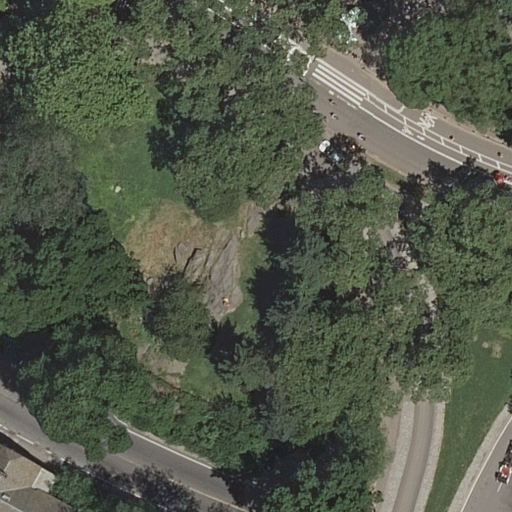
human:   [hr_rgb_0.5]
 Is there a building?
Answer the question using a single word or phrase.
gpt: yes

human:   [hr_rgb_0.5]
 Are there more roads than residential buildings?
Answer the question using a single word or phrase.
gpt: yes

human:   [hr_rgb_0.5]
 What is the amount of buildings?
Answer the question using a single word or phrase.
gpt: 1

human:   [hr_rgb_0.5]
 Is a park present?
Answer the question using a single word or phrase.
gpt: yes

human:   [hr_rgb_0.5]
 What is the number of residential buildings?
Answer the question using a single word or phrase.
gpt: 1

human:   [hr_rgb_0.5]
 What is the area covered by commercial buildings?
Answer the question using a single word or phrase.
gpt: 0m2

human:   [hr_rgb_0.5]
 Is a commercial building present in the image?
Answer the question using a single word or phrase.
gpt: no

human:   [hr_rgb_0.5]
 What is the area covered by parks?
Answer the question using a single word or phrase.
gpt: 10625m2

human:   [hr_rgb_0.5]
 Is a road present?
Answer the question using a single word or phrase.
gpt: yes

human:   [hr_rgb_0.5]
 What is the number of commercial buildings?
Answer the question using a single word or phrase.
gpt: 0

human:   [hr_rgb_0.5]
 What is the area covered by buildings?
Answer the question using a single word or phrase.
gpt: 163m2

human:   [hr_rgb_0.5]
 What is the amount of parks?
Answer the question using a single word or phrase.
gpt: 1

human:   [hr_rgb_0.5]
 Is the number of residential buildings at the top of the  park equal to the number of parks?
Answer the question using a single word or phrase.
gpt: yes

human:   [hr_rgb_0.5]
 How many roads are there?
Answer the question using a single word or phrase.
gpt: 15

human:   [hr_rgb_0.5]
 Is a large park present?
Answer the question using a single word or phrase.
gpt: yes

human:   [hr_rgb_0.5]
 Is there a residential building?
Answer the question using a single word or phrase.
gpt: yes

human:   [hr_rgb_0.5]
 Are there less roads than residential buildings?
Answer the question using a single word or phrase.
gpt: no

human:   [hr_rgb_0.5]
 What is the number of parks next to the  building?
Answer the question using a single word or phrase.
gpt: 1

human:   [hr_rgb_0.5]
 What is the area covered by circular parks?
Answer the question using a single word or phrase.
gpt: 0m2

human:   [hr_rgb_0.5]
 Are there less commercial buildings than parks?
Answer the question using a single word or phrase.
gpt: yes

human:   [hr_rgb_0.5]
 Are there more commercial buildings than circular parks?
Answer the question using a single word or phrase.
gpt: no

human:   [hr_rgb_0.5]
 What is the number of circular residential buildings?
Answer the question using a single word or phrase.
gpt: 0

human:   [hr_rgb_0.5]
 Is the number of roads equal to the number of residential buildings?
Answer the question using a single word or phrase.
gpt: no

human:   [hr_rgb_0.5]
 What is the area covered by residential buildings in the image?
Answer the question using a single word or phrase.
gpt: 163m2

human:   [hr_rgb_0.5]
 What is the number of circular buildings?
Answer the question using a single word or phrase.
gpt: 0

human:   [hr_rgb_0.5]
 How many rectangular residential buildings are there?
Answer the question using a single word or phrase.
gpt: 0

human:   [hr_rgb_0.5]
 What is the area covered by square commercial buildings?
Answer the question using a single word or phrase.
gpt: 0m2

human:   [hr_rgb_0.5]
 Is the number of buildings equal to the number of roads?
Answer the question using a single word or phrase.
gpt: no

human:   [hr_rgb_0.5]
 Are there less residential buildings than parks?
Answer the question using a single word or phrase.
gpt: no

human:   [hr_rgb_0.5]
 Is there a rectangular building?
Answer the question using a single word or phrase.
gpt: no

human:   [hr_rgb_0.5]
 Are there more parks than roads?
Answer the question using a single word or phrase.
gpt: no

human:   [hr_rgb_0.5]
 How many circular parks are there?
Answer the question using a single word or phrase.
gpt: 0

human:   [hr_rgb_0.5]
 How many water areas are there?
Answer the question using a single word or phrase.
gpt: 0

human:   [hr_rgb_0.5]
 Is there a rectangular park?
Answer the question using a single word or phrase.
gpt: yes

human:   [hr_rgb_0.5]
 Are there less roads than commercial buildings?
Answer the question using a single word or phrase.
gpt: no

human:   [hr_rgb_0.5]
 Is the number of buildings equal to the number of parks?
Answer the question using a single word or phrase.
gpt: yes

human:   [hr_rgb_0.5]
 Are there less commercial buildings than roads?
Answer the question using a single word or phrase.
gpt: yes

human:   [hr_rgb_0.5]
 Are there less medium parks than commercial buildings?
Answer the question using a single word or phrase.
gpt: no

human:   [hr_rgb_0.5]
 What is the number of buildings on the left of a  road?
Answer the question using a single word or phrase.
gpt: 1

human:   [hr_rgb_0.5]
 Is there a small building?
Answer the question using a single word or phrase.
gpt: no

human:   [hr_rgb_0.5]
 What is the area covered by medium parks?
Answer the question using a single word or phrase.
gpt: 0m2

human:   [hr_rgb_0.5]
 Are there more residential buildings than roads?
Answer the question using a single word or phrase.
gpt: no

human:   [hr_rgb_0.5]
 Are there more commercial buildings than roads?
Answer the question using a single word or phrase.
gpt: no

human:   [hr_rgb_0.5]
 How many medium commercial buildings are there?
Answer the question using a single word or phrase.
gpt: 0

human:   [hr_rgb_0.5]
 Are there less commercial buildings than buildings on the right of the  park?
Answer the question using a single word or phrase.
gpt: yes

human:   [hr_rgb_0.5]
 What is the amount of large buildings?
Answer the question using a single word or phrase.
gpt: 0

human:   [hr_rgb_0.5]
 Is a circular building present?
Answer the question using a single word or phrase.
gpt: no

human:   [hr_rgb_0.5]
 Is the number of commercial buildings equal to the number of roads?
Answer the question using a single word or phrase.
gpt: no

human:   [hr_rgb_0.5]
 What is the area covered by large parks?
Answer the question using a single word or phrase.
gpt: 10625m2

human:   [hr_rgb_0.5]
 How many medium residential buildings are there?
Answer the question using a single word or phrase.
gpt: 1

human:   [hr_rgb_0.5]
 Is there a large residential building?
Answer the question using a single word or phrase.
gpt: no

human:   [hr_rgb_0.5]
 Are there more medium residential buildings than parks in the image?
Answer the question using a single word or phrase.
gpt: no

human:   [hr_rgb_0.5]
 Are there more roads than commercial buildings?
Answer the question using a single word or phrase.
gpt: yes

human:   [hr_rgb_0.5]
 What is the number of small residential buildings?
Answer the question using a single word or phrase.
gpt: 0

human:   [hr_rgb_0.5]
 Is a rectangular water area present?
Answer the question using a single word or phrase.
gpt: no

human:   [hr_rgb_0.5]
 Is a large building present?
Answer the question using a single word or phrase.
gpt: no

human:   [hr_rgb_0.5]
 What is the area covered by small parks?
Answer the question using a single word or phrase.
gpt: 0m2

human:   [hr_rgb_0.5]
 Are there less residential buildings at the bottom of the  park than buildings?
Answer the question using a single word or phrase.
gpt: yes

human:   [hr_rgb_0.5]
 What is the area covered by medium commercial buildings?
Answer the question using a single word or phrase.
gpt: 0m2

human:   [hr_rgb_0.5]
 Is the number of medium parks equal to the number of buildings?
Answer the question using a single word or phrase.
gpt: no

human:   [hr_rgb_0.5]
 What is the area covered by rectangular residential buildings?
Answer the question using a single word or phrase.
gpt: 0m2

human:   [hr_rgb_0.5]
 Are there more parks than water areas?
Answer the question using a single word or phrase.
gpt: yes

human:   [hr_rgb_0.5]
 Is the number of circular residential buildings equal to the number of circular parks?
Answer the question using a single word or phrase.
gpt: yes

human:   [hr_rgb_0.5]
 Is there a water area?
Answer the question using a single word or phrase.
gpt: no